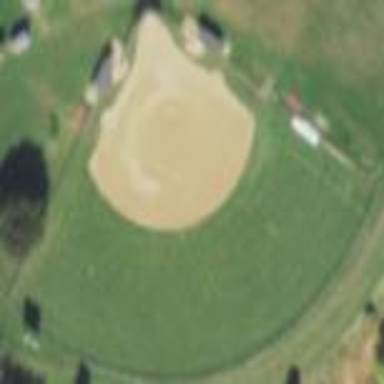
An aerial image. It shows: Softball pitch for leisure and sport activities.